Interaction volume radius: 5 \u00c5
Interaction volume height: 20 \u00c5
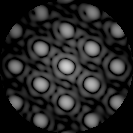
Disorder parameter: 0.05729